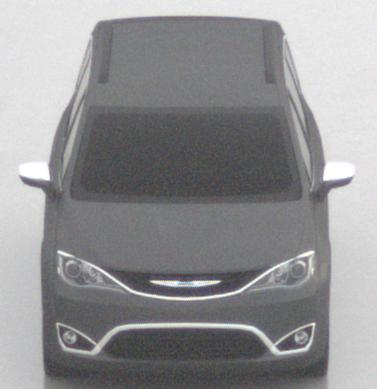
Make: Chrysler
Model: Pacifica
Detailed model: -
Model produced from: 2016
Model produced until: 2020
Doors: 5
Color: gray
Road condition: wet road
Daytime: morning or afternoon
Contrast: low contrast